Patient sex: M
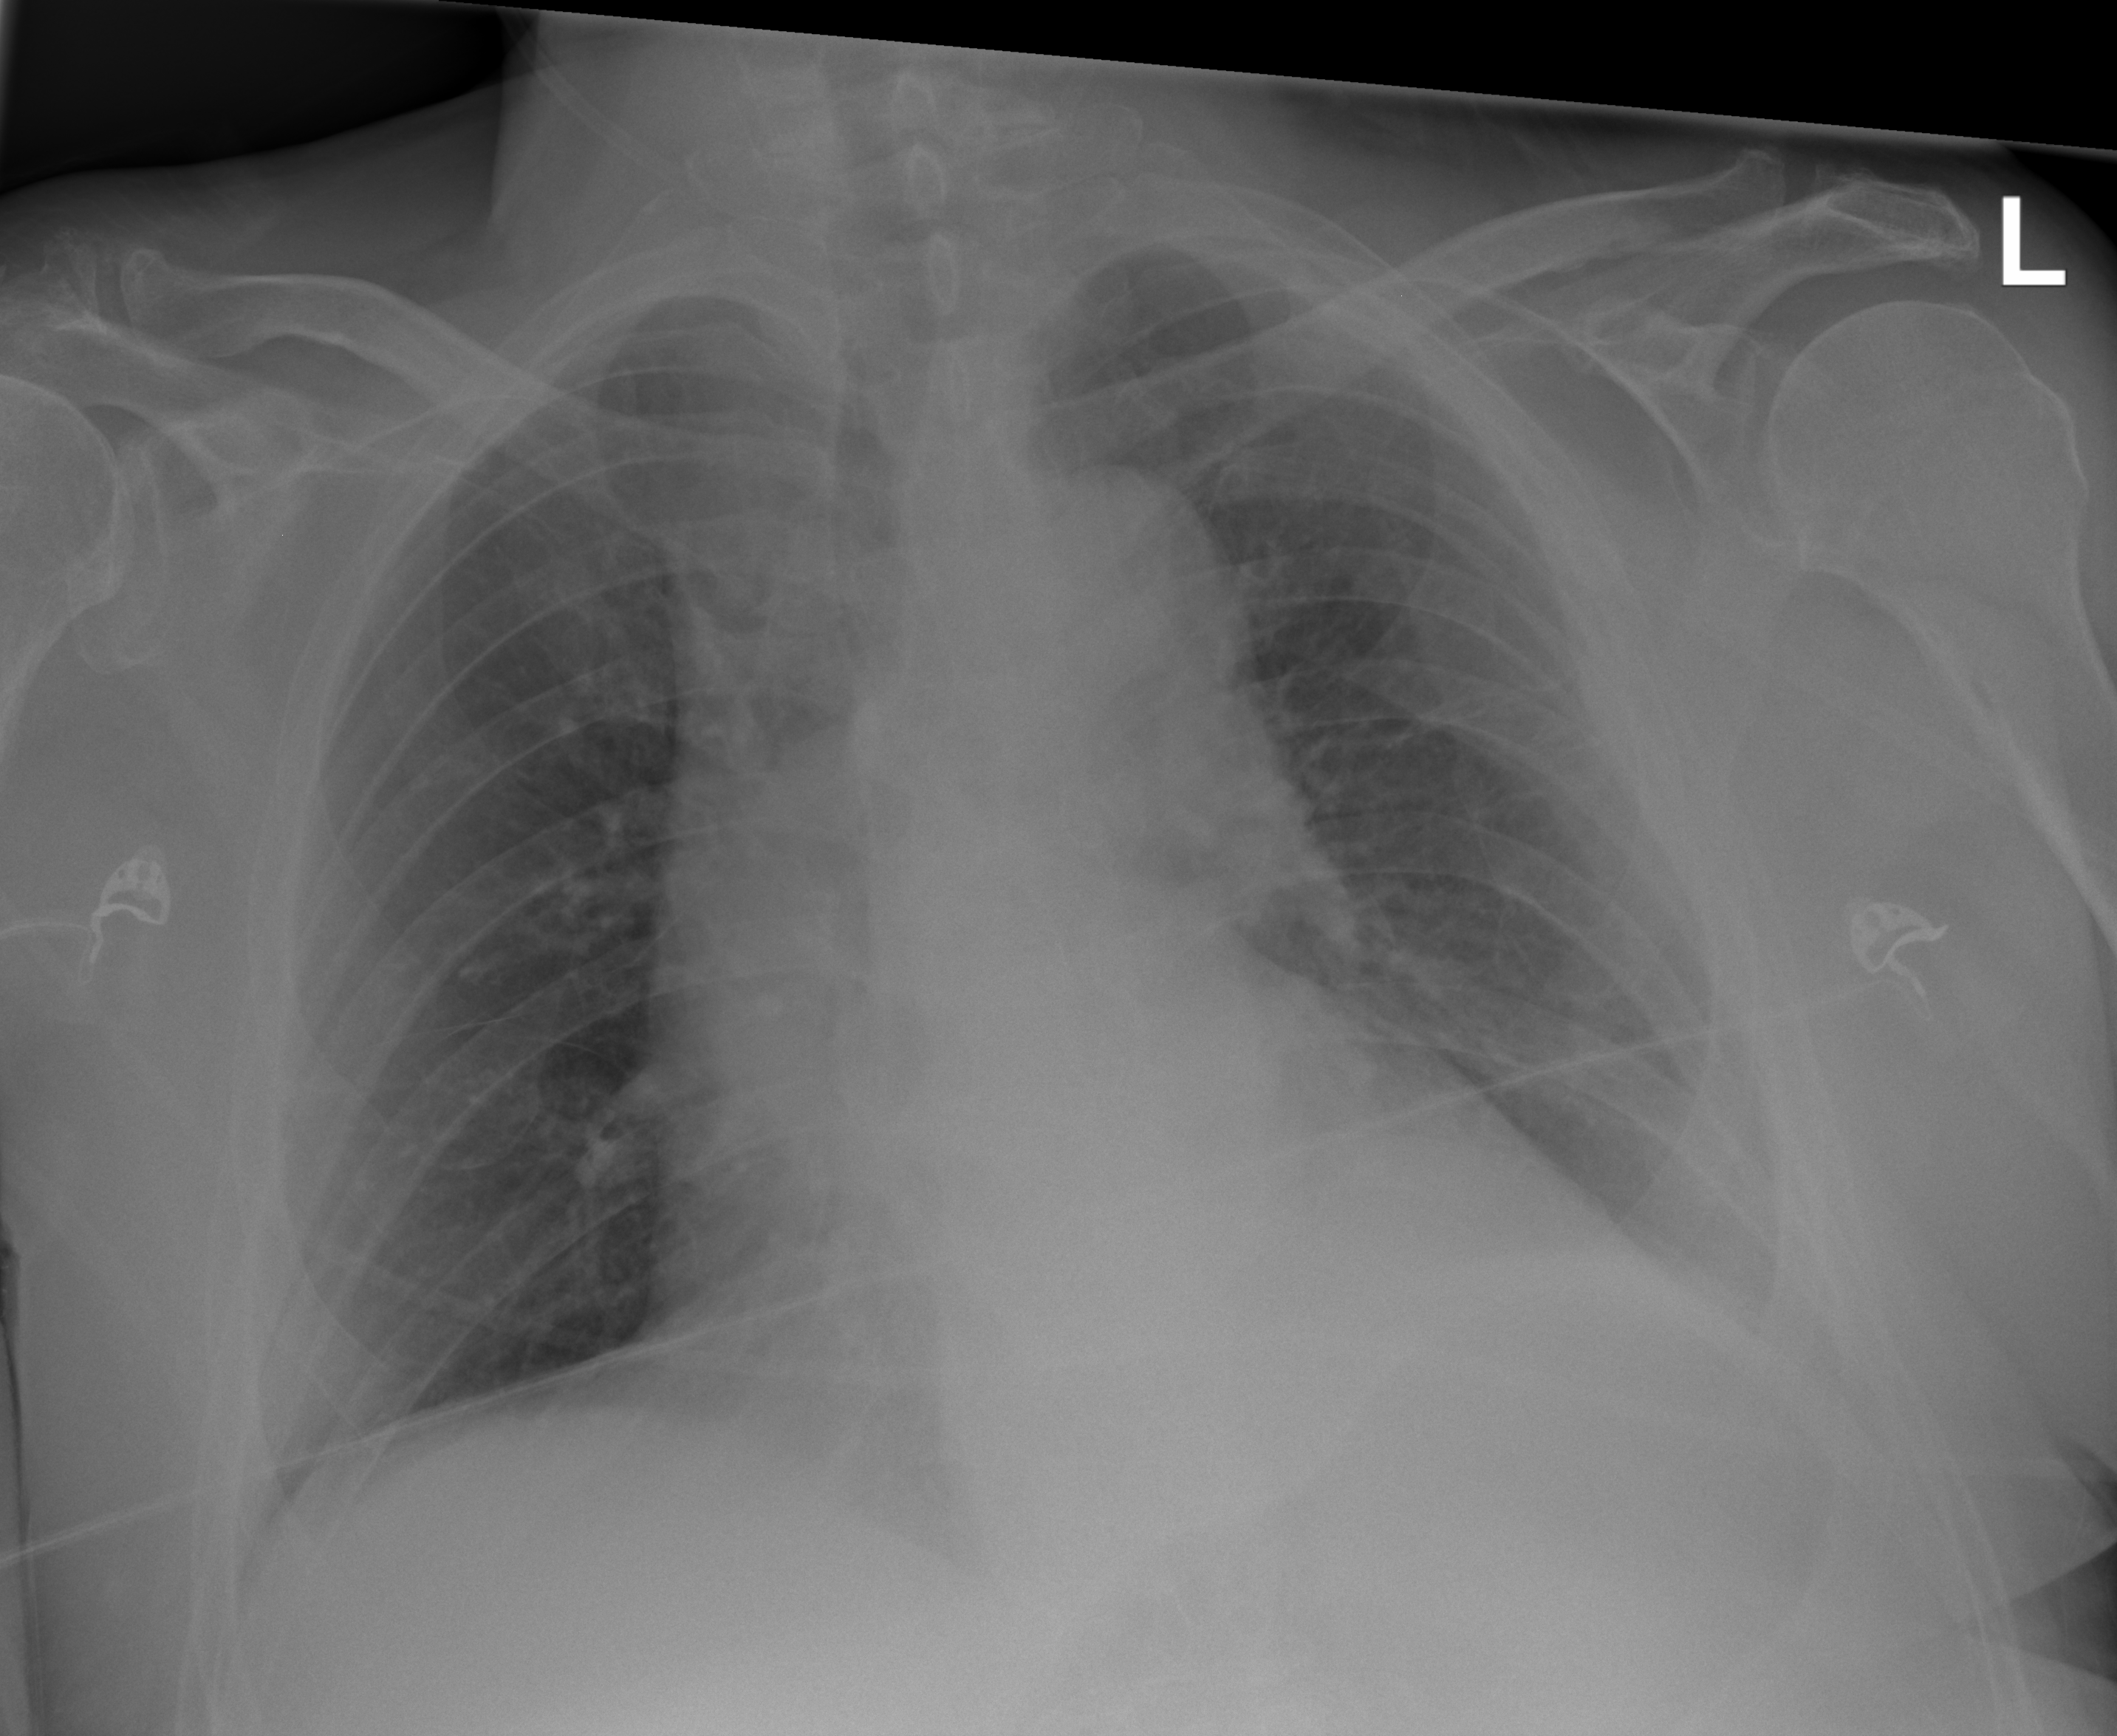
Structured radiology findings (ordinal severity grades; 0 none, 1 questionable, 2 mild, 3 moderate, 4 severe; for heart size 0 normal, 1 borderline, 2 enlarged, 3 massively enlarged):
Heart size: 2
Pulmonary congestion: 0
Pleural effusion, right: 0
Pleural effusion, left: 1
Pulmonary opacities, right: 0
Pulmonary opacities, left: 0
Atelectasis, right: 1
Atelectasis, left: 1